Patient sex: M
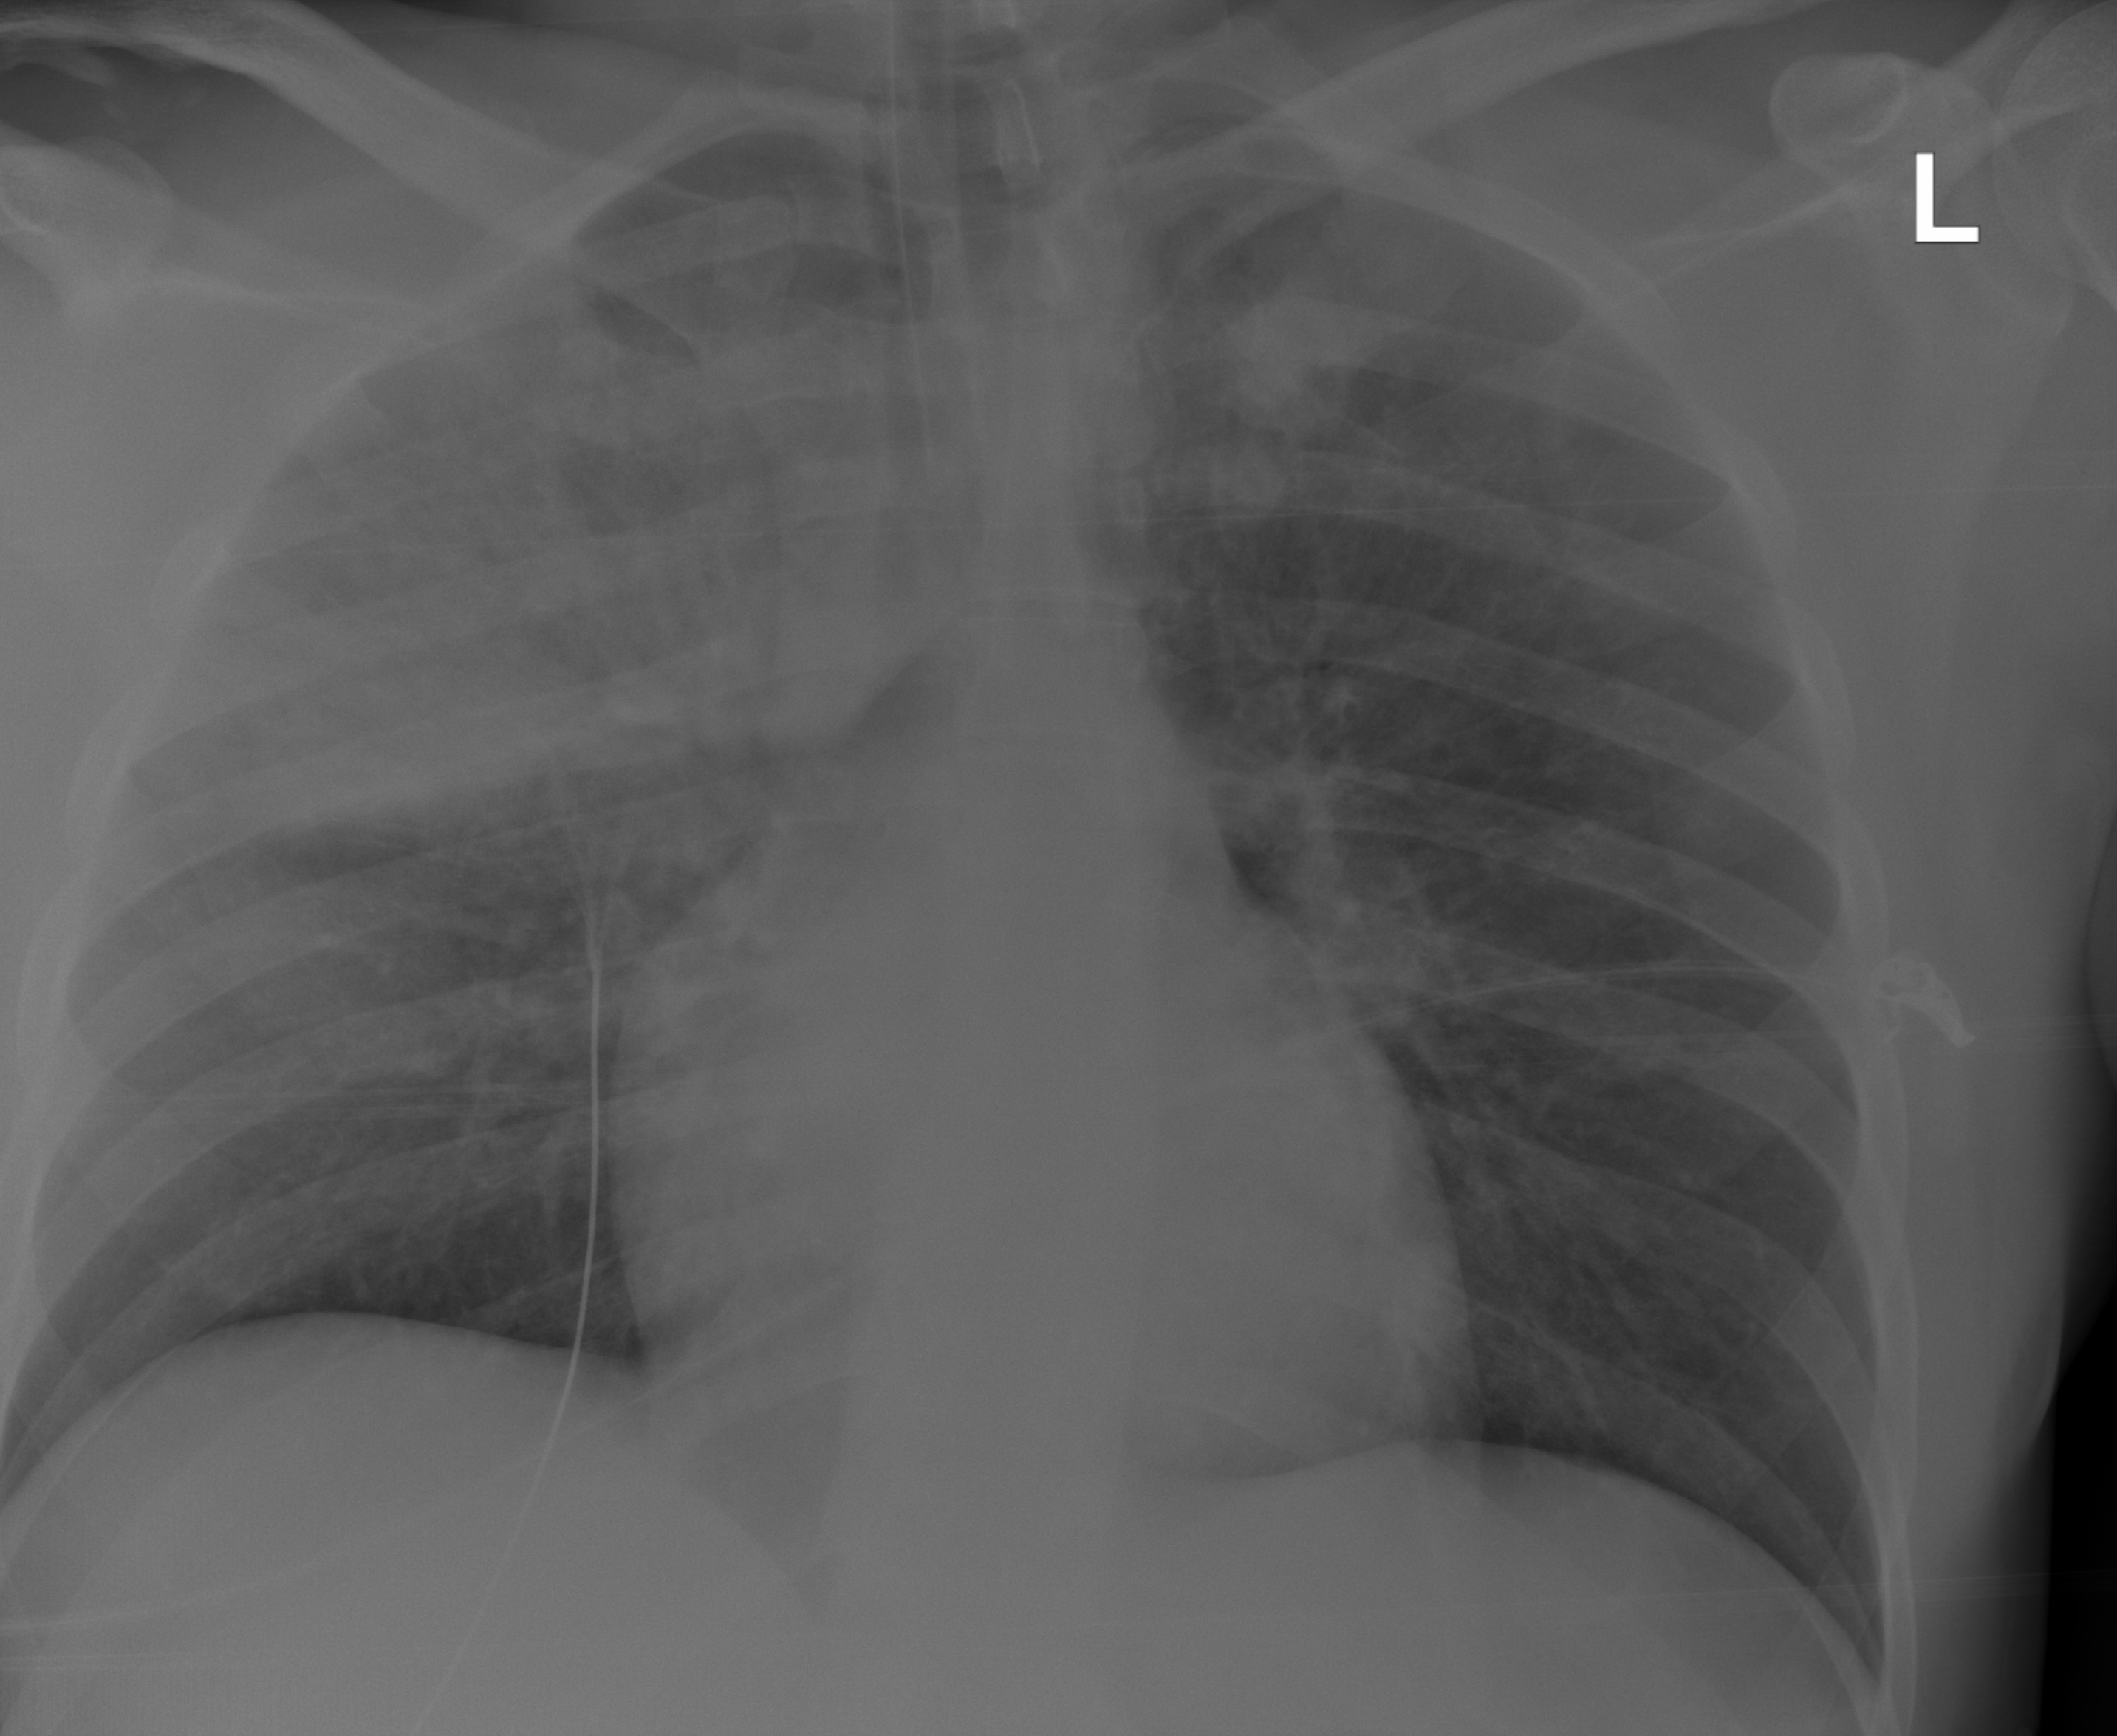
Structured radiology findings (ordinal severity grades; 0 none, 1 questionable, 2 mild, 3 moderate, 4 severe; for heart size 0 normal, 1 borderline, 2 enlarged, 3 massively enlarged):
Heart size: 0
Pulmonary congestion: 0
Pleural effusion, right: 0
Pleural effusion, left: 0
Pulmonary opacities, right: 4
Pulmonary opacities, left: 2
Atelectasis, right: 2
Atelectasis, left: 0